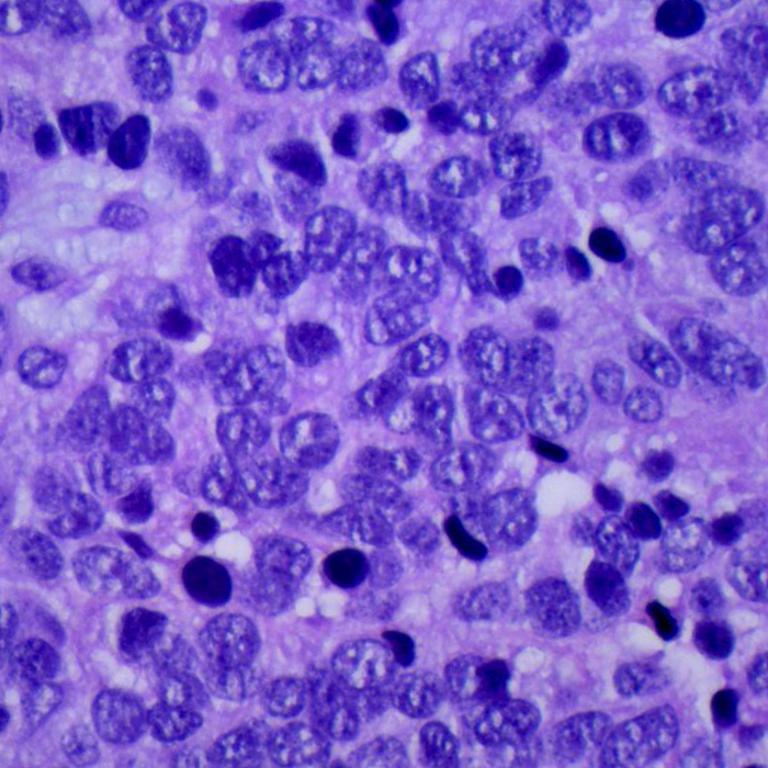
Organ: lung
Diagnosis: squamous carcinomas